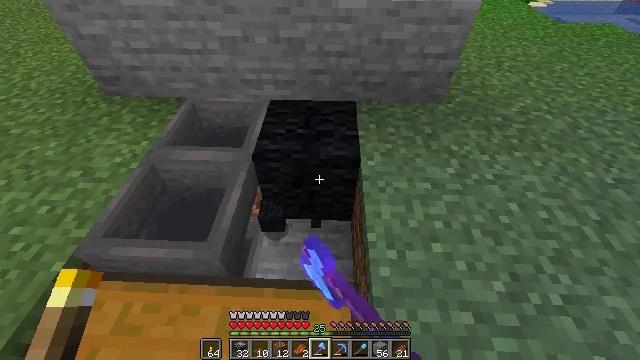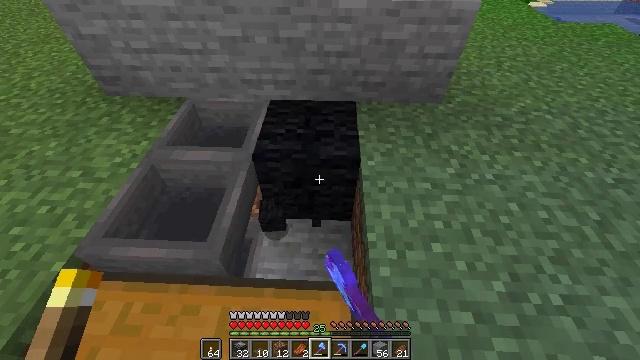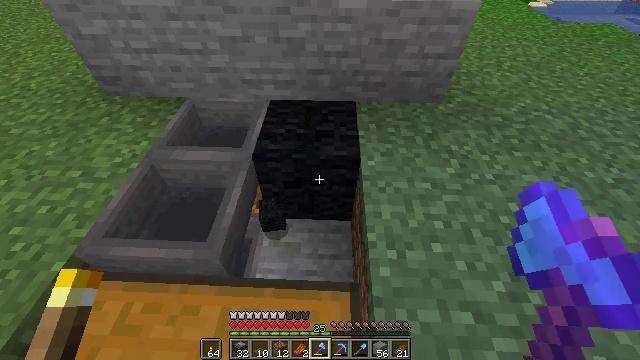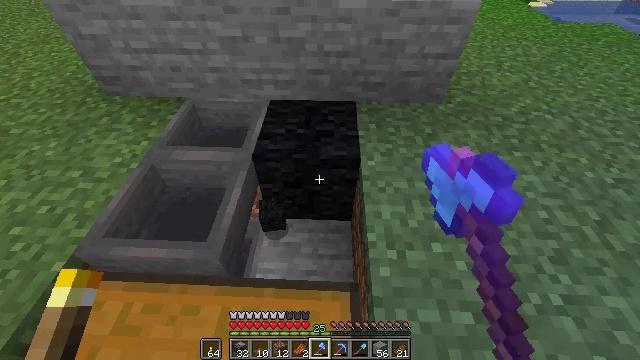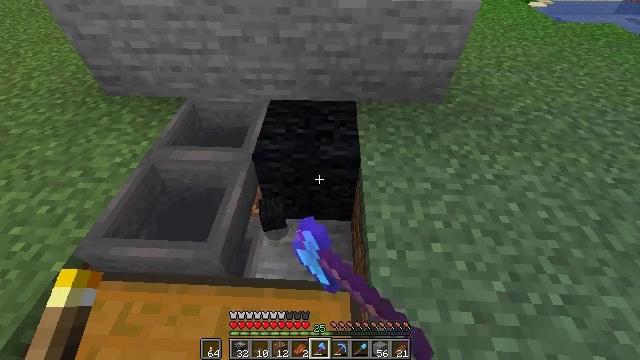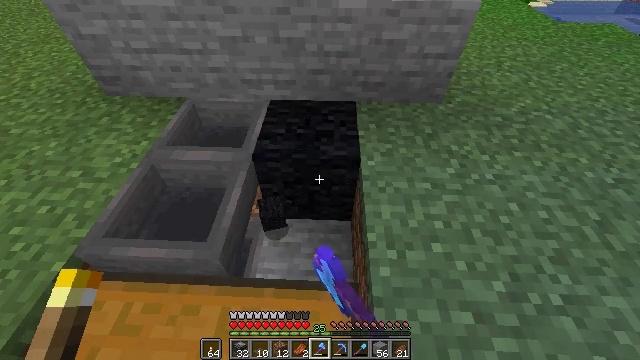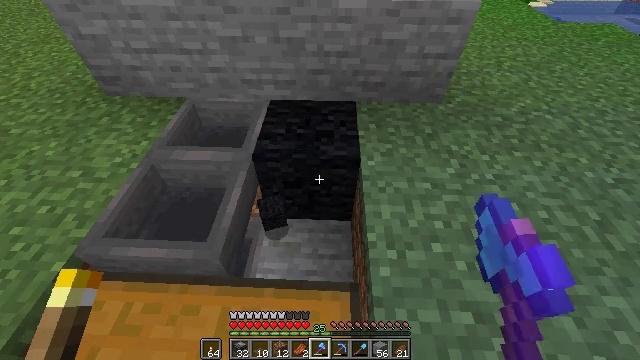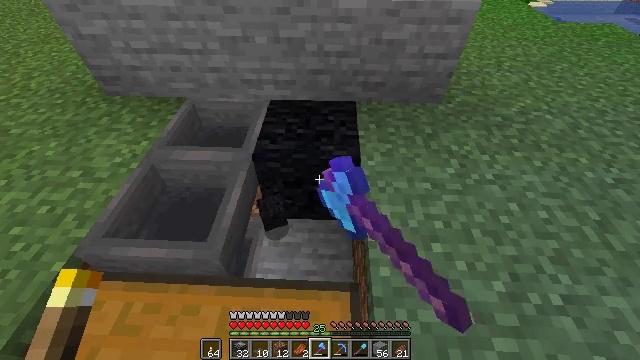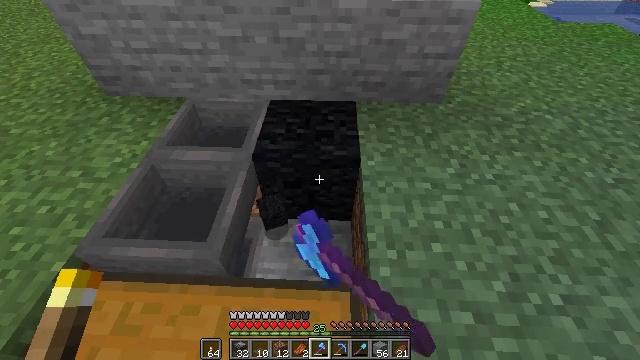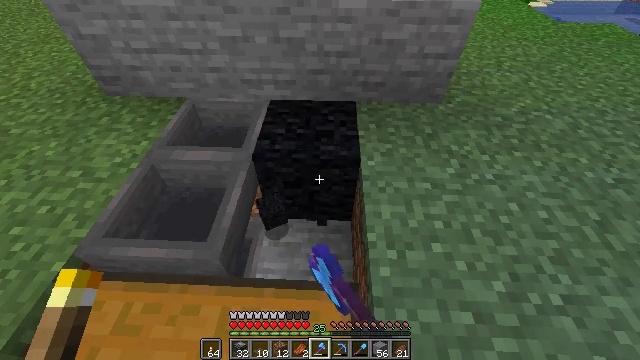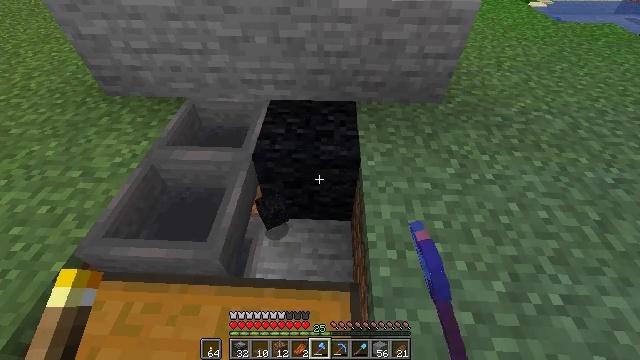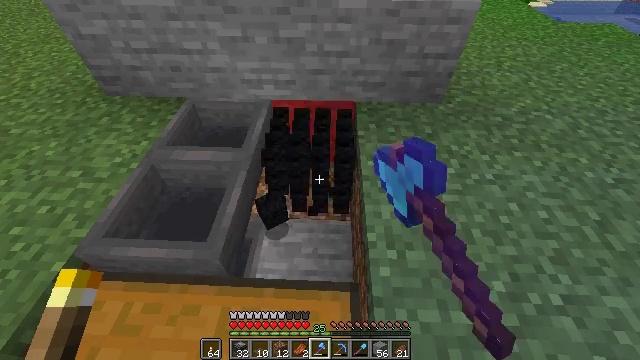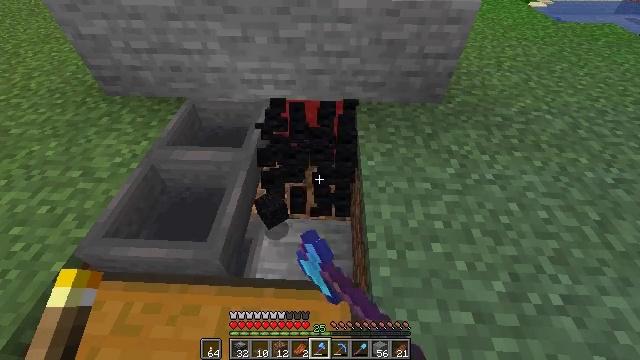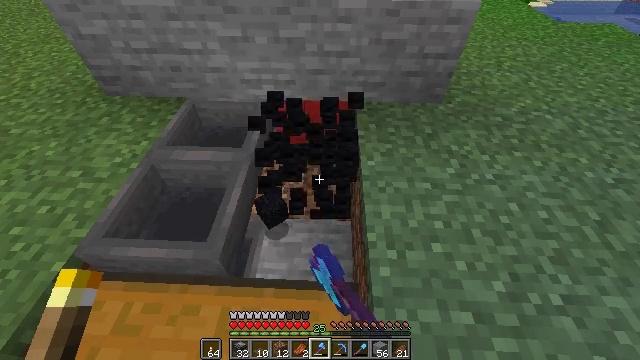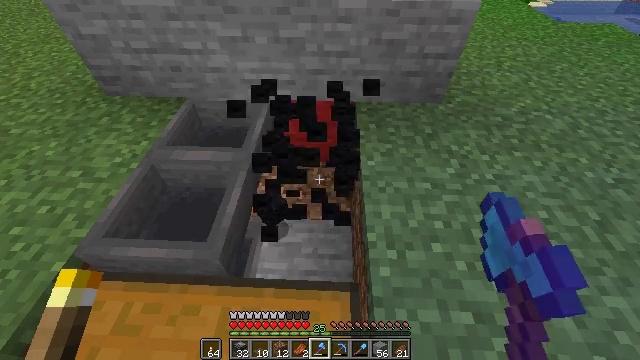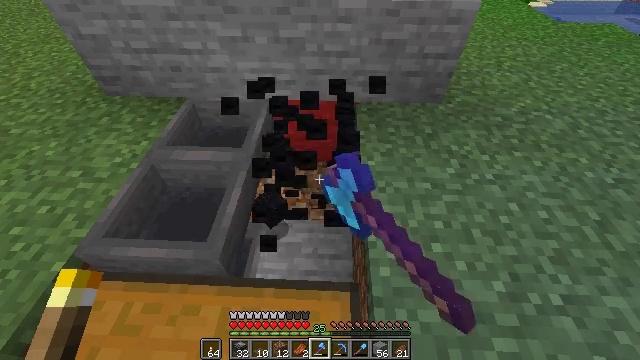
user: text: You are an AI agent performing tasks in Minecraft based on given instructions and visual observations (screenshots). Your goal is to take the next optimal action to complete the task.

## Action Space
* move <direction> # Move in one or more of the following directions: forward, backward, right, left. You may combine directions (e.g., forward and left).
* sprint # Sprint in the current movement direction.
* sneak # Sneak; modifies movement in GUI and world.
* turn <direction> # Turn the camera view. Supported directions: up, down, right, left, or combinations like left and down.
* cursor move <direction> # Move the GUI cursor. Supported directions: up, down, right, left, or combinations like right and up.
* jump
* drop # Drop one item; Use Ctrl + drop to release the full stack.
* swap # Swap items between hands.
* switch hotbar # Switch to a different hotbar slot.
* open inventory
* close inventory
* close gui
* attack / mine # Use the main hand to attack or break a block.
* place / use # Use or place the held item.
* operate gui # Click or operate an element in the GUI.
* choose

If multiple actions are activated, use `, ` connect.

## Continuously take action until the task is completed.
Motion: motion action
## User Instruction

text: Retrieve the black wool block.
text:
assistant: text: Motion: attack / mine
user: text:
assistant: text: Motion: attack / mine
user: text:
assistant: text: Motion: attack / mine
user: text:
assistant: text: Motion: attack / mine
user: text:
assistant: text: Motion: attack / mine
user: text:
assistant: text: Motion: attack / mine
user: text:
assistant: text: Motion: attack / mine
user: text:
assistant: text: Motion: attack / mine
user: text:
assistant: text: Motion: attack / mine
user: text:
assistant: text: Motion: attack / mine
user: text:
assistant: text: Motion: attack / mine
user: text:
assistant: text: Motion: attack / mine
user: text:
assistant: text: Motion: attack / mine
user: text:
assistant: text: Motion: attack / mine
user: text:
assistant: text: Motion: attack / mine
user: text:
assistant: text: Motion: attack / mine